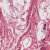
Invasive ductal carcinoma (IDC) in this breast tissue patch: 0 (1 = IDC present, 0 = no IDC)